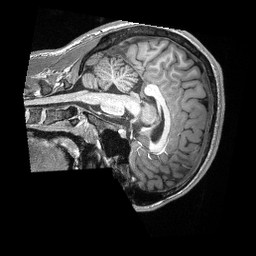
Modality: T1w
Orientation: sagittal
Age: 20
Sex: male
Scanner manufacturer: siemens
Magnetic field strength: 3 T
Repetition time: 2.3 s
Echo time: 0.00308 s